Question: Out of curiosity I wanted to try to set the 'lineWidth < 1' because the 1px lines looked fat even with my resolution set correctly. Unsurprisingly it doesn't work but there is this weird behaviour on Chrome and Firefox (not tested elsewhere):

On the left is with lineWidth = 1, center is lineWidth = 0.5 and right is lineWidth = 0.1
They were generated with this code:
'''
ctx.lineWidth = 0.1;
lis.each(function(i) {
sx = $(this).offset().left;
sy = $(this).offset().top;
ex = sx - (20 * (6-i));
ey = wh - 80 - (20 * (i + 1));
eey = ey - (20 * i);
// Horizontal
ctx.moveTo(sx,sy+7);
ctx.lineTo(ex, sy+7);
ctx.stroke();
// Vertical
ctx.moveTo(ex,sy+7);
ctx.lineTo(ex, ey);
ctx.stroke();
// Horizontal
ctx.moveTo(ex,ey);
ctx.lineTo(ww - bg_img_width + 100, eey);
ctx.stroke();
});
'''
They are printed in the order their children appear so it starts with Alpha each time and ends with Epsilon.
Can anyone explain why the lines get thiner as the loop progresses when '0 < lineWidth < 1'? Is this intended? Can it be used for cool stuff?
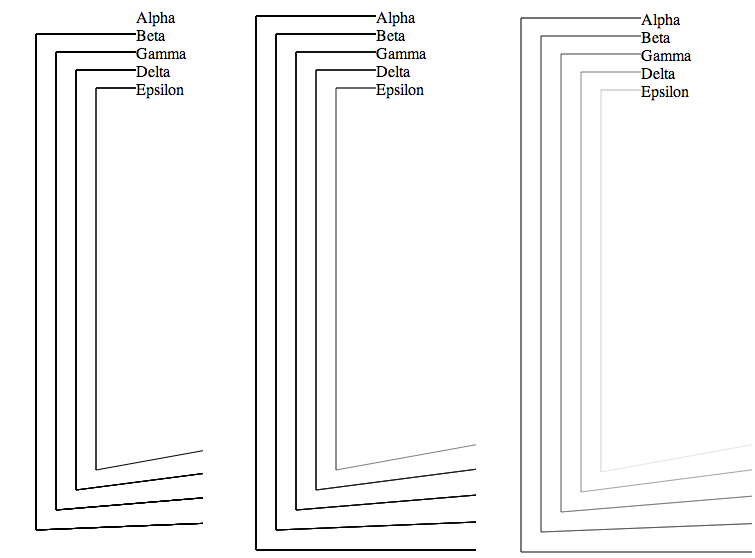
Answer: First thing to remind is that points in a canvas are centered on (0.5;0.5) , so ,to draw a clean 1px wide line, one has to draw at integer coordinates + (0.5, 0.5).
Then to emulate thickness, the renderer will play on opacity : a 0.5 line will be rendered less opacity to make it look 'weaker'.
Notice that this is the way the antialiasing works also : it diffuses the point on several neighbor points with a lower weight to simulate the thickness of the line.
You can play with the below fiddle were i compare several ways to draw a triangle.
I think we have same visual effect than with lineWidth=0.5 when we draw with 0.8 opacity for instance.
The two first lines are here to show the the difference in render when using integer coordinates vs when using integer + 0.5 coordinates. We see that when using integer coordinates, the lines overlap on two pixels and seems wider.
We see also that antialiasing is not that good since the diagonal always seems thicker (same on Chrome or Firefox here).
<URL>